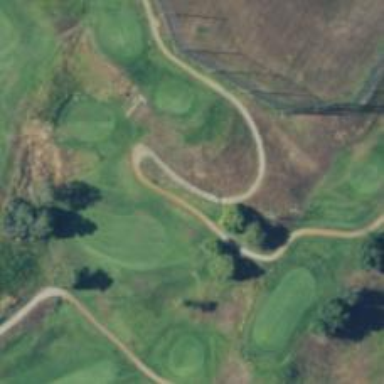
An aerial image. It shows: Path for both road and golf.